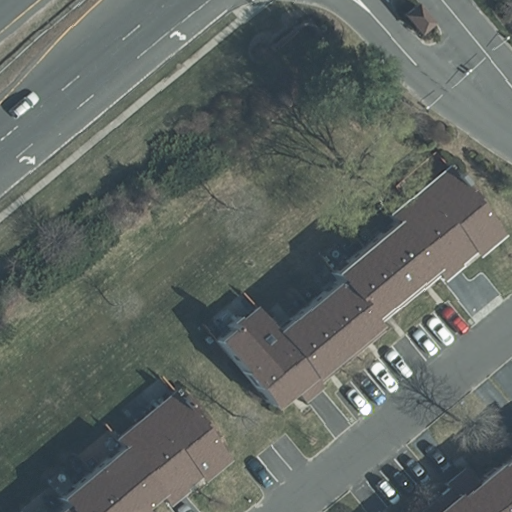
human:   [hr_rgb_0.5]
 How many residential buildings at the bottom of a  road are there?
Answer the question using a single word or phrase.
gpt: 3

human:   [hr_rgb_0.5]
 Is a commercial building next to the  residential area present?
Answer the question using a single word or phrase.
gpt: no

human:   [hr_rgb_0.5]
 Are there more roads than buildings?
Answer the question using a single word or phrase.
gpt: yes

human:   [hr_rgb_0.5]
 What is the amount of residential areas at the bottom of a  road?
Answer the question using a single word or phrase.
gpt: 1

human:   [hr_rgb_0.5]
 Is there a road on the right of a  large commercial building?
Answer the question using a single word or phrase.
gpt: no

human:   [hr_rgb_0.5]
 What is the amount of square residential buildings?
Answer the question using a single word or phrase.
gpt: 0

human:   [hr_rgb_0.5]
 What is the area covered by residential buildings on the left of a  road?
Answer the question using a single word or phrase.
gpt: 88m2

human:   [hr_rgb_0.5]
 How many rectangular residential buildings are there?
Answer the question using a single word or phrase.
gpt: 1

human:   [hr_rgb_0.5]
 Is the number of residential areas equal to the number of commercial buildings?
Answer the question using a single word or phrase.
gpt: no

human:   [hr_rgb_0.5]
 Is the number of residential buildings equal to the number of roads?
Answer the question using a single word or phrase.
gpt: no

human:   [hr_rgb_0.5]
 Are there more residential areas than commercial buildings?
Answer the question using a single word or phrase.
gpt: yes

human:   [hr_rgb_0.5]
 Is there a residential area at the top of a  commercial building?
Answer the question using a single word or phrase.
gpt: no

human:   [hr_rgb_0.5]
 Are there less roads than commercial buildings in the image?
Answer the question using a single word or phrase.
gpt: no

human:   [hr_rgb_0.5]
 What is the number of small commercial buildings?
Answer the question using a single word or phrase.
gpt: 0

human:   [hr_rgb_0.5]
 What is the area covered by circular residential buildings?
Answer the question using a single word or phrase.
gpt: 0m2

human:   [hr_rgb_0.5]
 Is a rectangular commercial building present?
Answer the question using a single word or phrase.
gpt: no

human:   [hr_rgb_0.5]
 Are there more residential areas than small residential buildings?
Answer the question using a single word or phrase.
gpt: no

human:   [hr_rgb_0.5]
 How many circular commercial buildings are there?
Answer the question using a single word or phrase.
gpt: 0

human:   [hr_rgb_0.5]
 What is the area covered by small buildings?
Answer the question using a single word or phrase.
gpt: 88m2

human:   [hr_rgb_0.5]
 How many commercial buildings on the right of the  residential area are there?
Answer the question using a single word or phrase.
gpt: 0

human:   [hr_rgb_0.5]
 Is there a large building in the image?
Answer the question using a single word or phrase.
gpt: yes

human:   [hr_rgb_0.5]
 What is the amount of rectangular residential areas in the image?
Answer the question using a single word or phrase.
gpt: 1

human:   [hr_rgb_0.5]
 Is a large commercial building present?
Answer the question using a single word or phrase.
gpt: no

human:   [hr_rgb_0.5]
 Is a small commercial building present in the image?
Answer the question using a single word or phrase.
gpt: no

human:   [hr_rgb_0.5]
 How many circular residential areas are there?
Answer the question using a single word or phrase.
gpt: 0

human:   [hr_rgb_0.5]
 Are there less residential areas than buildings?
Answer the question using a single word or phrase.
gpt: yes

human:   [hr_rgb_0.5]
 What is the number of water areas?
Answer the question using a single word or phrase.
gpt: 0

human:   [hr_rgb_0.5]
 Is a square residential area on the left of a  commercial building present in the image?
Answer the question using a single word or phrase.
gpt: no

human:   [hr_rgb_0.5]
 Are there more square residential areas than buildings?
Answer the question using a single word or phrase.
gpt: no

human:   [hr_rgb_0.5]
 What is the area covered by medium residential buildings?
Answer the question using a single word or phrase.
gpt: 423m2

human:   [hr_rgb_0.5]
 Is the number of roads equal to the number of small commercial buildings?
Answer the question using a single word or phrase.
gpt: no

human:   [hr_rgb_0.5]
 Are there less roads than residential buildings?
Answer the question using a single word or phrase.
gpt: no

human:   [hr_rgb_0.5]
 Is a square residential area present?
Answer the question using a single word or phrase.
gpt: no

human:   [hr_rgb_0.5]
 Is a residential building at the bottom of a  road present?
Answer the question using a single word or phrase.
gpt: yes

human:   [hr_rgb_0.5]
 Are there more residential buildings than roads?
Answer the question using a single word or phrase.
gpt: no

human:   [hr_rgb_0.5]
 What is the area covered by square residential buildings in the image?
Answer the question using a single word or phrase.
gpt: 0m2